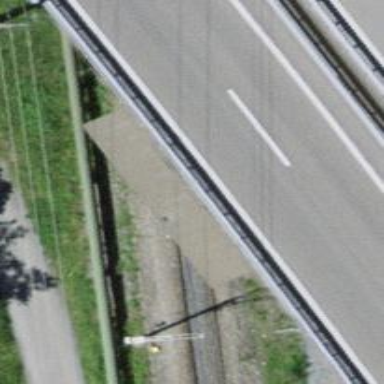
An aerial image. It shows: Railway switch.